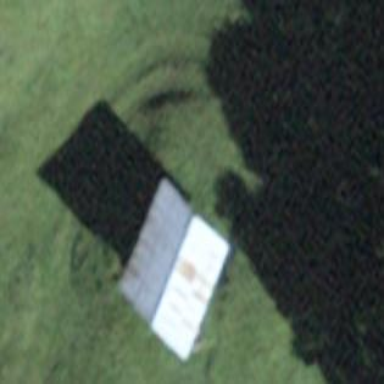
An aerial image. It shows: Shed building.